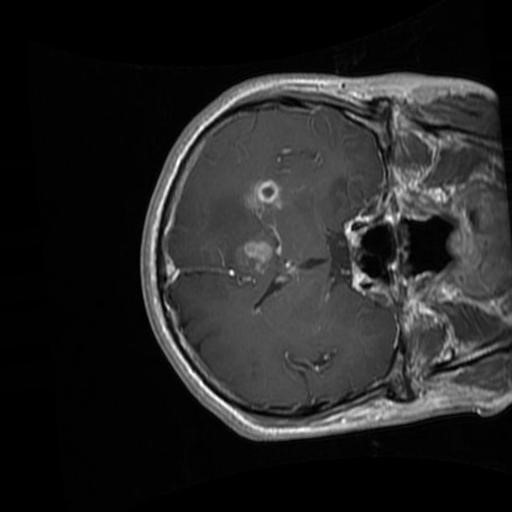
Label: brain_glioma